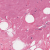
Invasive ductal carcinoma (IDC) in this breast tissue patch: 0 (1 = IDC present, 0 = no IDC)